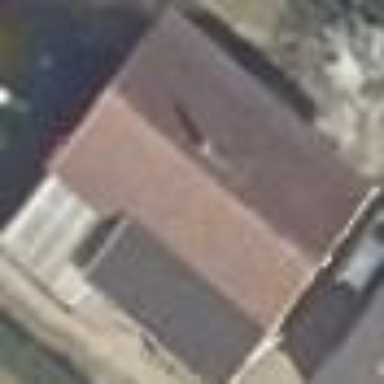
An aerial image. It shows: Detached building.